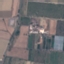
Land use / land cover: PermanentCrop